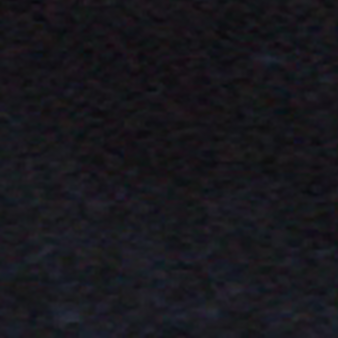
Label: other